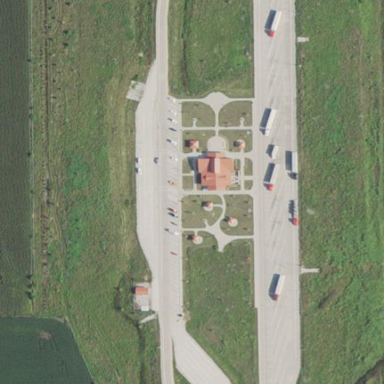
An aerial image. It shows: Rest area on the road.